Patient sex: F
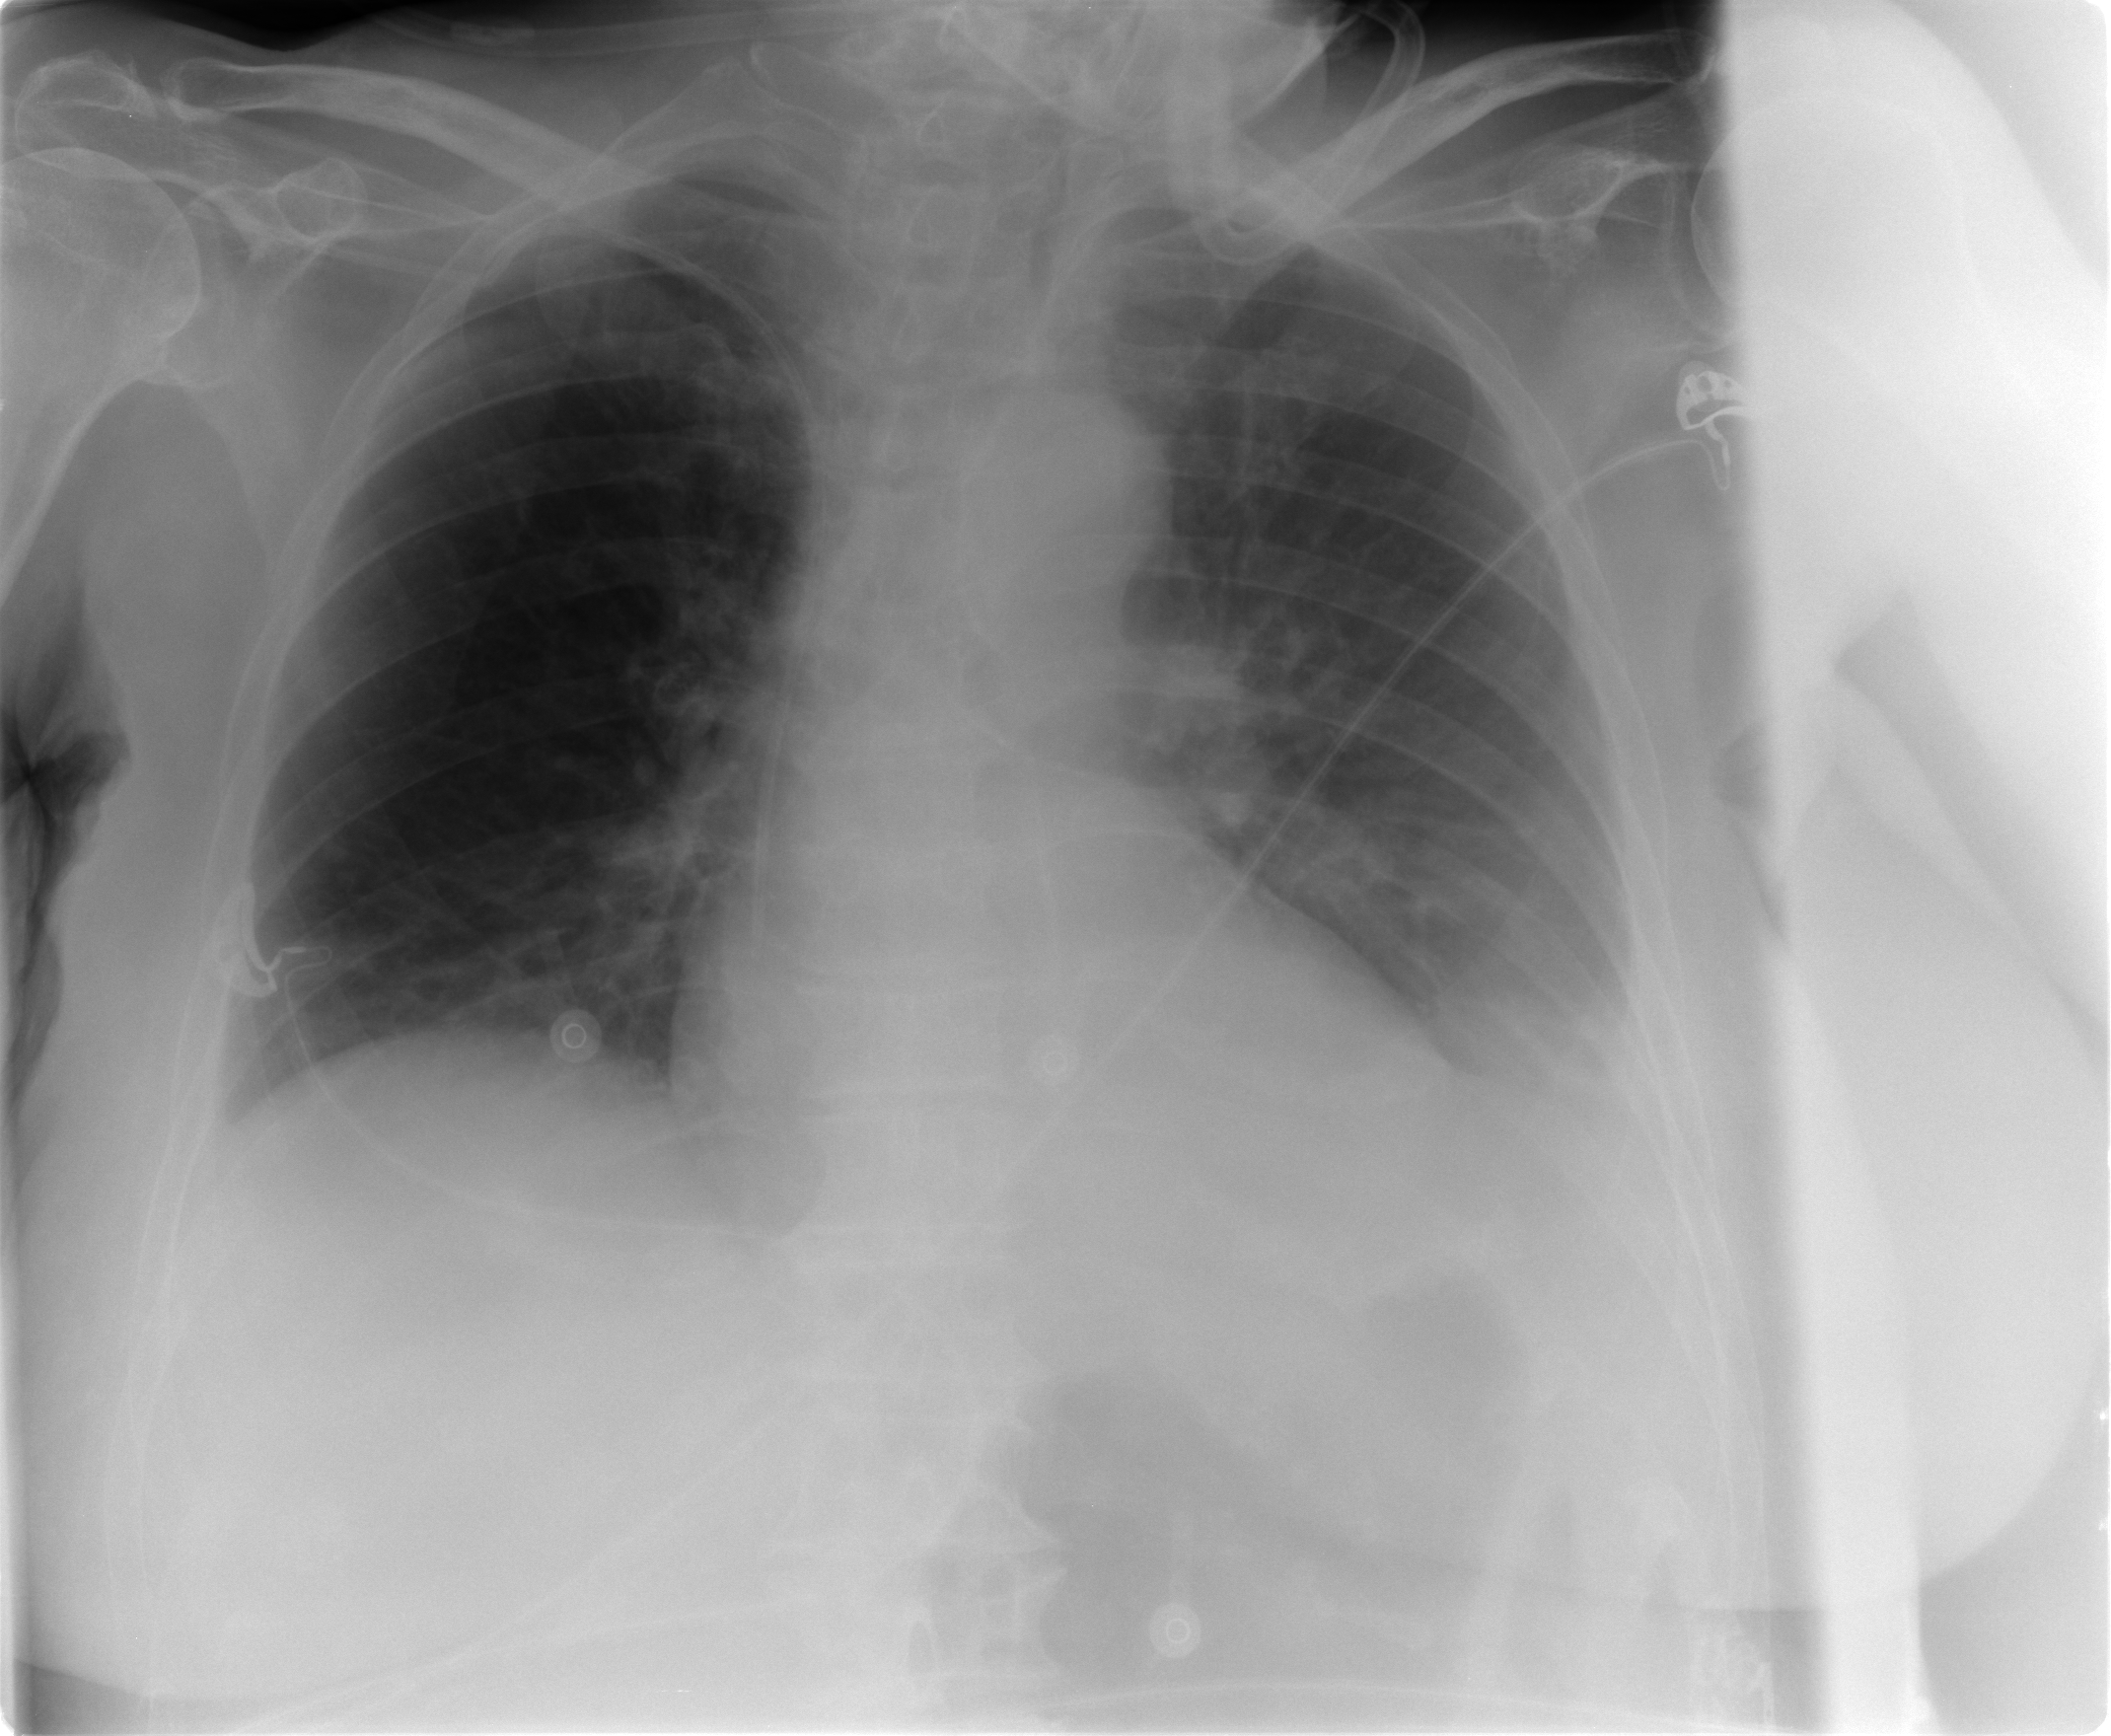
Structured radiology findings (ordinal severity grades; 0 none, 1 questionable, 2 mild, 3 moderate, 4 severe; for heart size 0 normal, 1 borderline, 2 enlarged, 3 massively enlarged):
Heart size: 0
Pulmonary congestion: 0
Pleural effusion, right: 0
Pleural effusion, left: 1
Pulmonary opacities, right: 0
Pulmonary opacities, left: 0
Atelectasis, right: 0
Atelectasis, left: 2